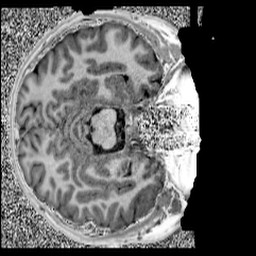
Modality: UNIT1
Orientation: axial
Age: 13
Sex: male
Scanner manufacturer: siemens
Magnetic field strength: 3 T
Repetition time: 4 s
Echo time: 0.00299 s